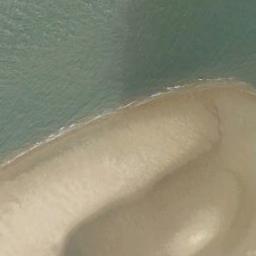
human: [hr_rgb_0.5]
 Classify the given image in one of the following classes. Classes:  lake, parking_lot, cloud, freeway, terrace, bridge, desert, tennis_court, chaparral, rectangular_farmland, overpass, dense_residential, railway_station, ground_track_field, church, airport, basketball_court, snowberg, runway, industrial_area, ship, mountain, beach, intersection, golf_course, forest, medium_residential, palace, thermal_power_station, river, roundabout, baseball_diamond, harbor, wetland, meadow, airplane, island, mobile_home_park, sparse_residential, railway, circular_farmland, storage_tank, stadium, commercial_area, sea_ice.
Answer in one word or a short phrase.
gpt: beach